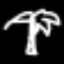
Label: palm tree